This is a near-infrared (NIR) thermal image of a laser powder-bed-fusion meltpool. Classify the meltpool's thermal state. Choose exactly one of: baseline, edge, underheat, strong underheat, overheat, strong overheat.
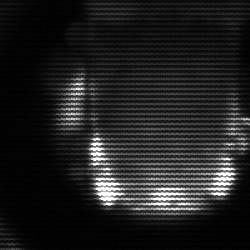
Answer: baseline